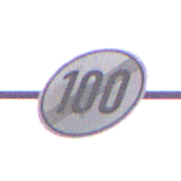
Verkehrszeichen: EndeGeschwindigkeit100
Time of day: MorningAfternoon
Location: Outdoor (Urban)
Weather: Overcast
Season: NotSpecified
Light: Natural